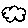
Label: cloud